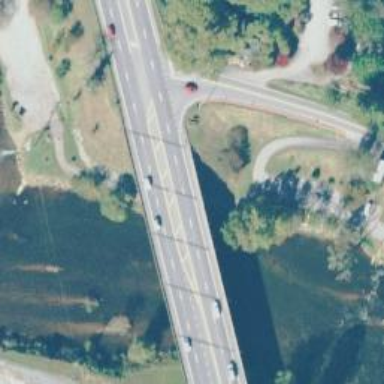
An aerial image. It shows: Trunk highway bridge with asphalt surface.